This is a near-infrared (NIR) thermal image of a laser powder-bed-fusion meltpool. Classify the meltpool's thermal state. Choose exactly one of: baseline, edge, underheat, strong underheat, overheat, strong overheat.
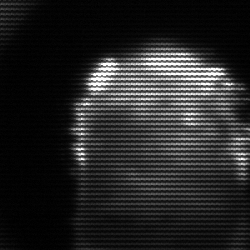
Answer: baseline